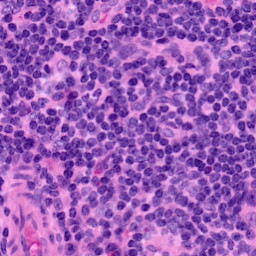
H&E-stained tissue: LymphNode